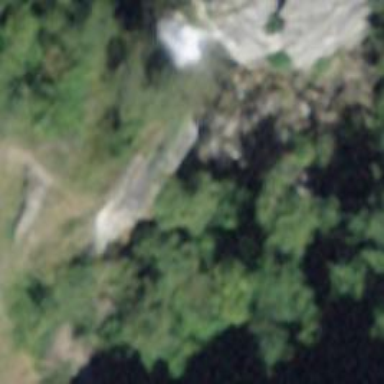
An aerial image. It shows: Cliff in nature.